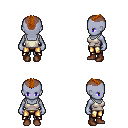
a pixel art fantasy rpg character, female body template, dark elf, purple skin, white pirate shirt, gold greaves, brunette short mohawk hairstyle, brown shoes, four views (front, back, left, right), 2x2 character sprite sheet, small pixel art, hard edges, no anti-aliasing